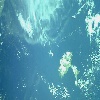
Label: water